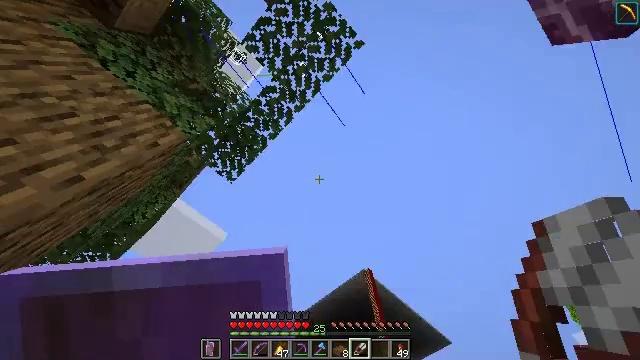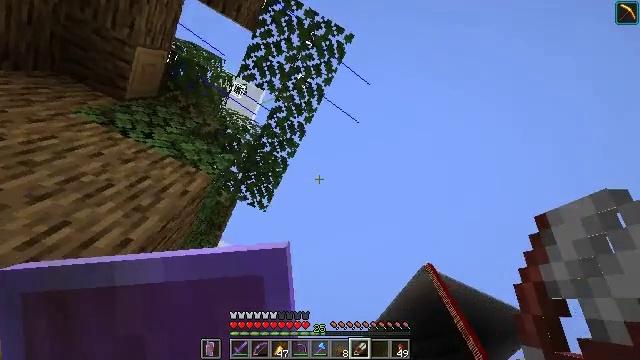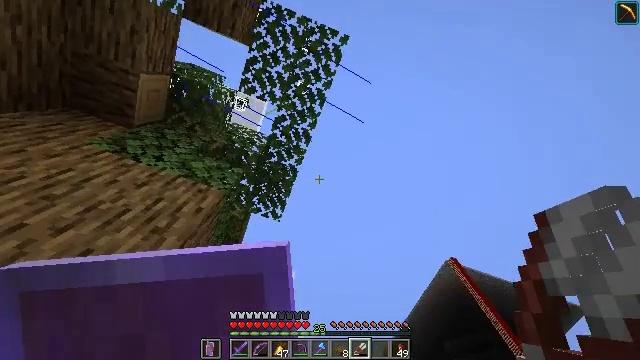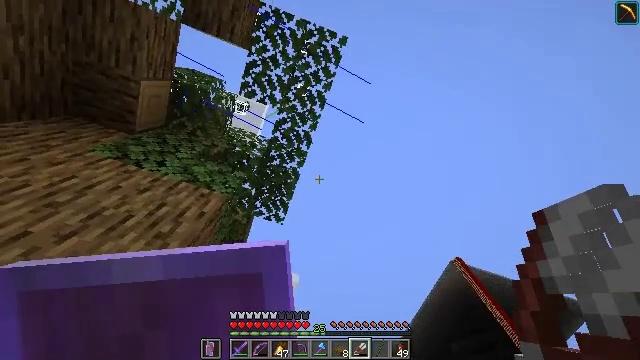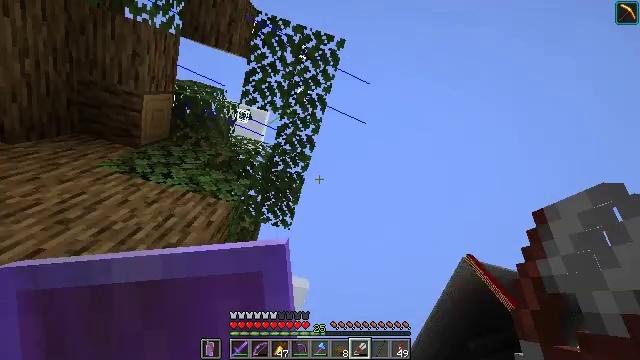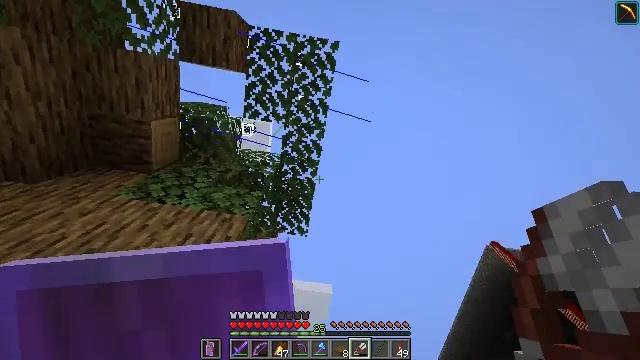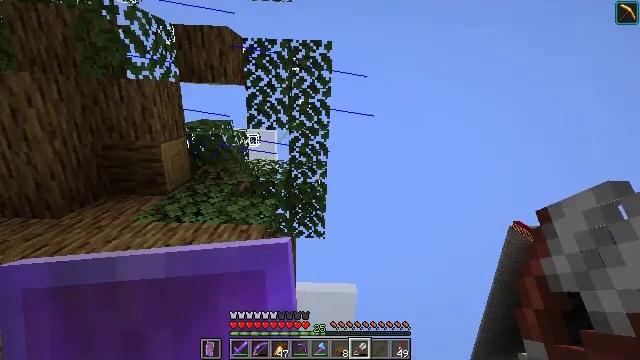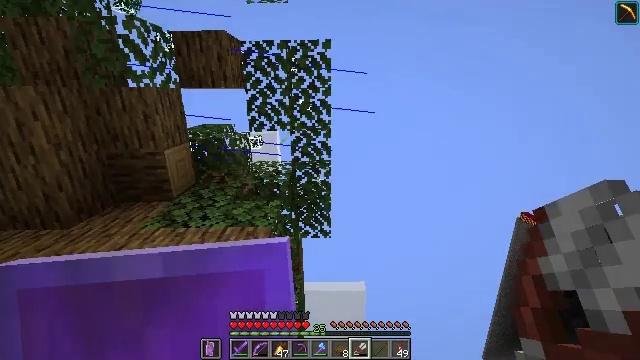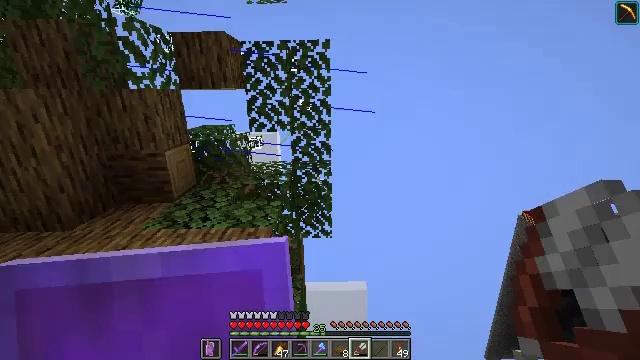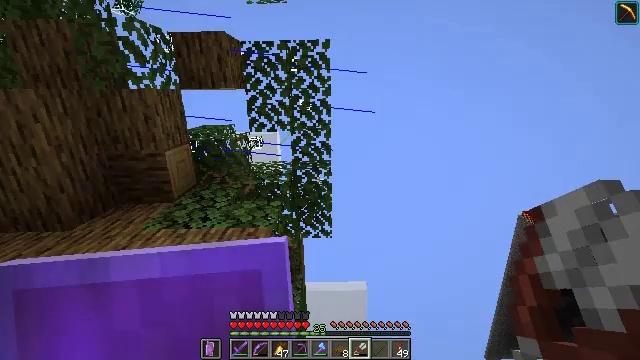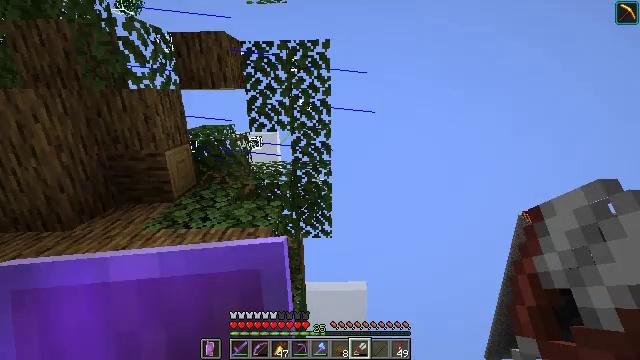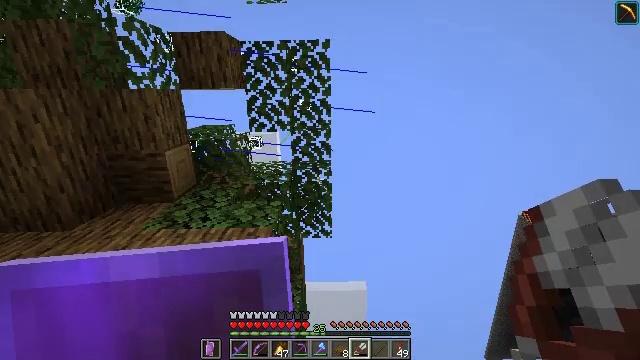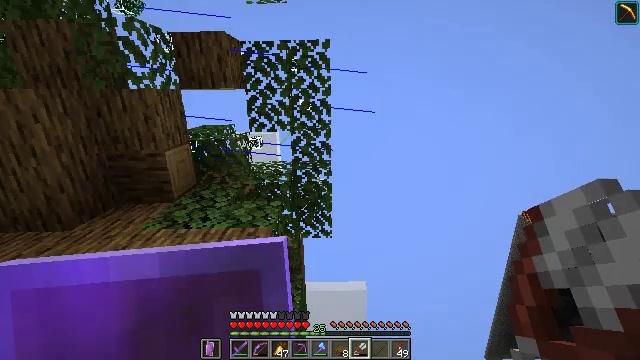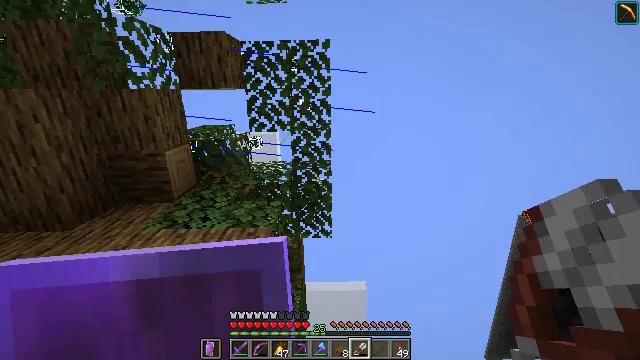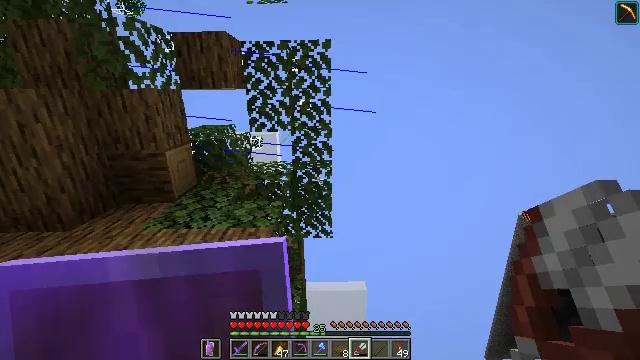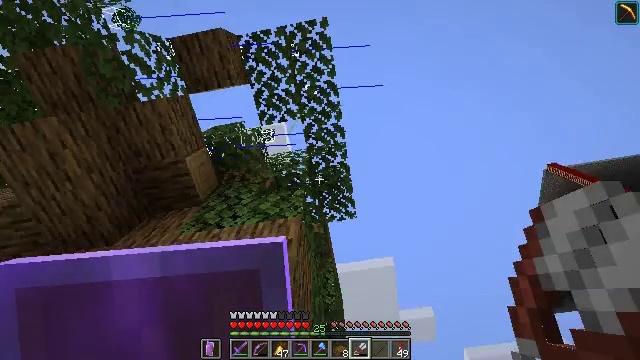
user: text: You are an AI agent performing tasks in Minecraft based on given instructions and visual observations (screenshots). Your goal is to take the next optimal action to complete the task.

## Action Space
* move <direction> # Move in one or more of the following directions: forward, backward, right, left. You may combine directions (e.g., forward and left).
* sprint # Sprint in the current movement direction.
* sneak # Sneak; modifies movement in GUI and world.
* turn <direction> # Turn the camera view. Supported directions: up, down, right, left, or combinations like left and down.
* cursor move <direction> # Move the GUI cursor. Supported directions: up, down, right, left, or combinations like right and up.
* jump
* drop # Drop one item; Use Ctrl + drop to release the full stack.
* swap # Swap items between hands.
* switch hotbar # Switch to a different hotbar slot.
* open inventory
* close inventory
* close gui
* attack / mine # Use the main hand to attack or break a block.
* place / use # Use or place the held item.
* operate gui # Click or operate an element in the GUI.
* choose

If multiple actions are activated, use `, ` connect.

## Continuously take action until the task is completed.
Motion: motion action
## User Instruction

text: Trim the tree by mining oak leaves.
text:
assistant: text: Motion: turn left and up
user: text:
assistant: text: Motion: turn left and up
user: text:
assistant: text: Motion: turn left
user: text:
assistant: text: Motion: turn left
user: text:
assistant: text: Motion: turn left
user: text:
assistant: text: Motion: turn left
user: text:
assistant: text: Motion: turn left
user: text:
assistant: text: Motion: no_op
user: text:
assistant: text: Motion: no_op
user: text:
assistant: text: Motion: no_op
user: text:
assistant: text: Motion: no_op
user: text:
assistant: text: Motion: no_op
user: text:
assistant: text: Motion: no_op
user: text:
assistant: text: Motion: move left
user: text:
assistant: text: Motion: move left, turn left and down
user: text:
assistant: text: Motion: move left, turn left and down
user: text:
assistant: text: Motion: move left, turn left and down
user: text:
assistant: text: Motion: move forward and move left, turn left and down
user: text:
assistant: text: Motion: move forward and move left, turn left and down
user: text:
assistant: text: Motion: move forward and move left
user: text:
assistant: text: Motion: move forward
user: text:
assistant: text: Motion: move forward
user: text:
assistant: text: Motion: move forward
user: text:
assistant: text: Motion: move forward
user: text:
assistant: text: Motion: move forward, turn up
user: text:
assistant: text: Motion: move forward, turn up
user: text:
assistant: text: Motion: move forward, turn right and up
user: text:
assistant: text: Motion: move forward, turn right and up
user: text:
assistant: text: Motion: move forward, turn right and up
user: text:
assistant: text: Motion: move forward, turn right and up